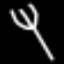
Label: fork